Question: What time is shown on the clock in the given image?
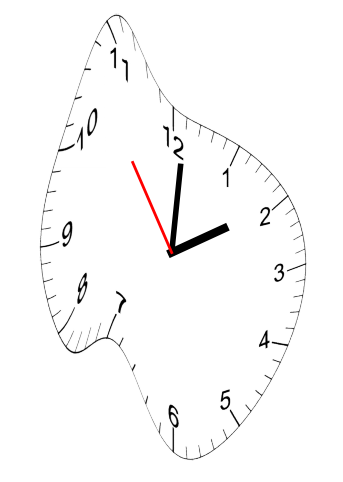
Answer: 02:00:54